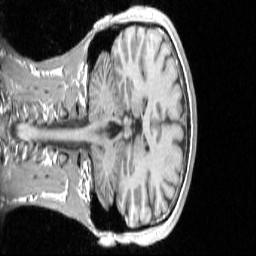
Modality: T1w
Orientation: coronal